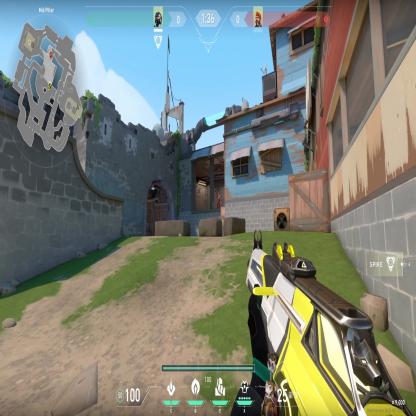
Label: enemy